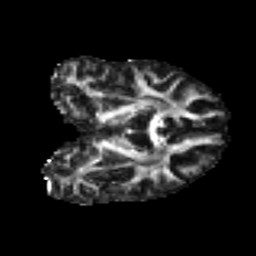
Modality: FA
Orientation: coronal
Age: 72
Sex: male
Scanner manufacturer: ge
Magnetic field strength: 3 T
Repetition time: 7.8 s
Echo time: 0.0609 s